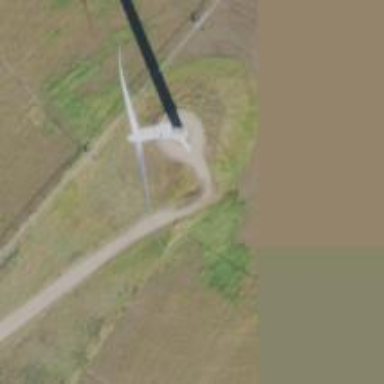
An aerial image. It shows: Wind generator in the form of horizontal axis wind turbine.